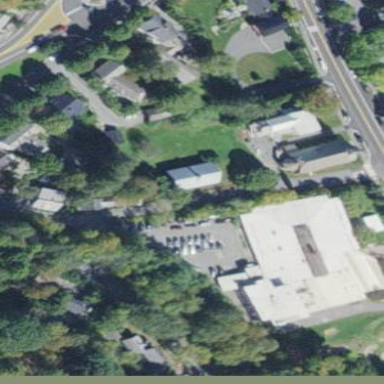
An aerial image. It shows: School.